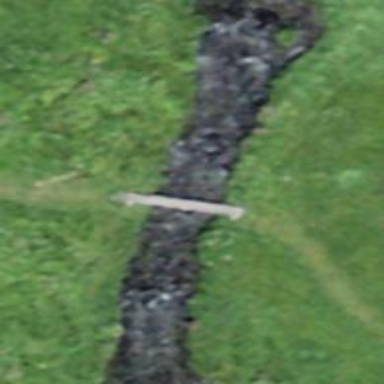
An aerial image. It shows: Path leading to bridge.